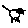
Label: cat